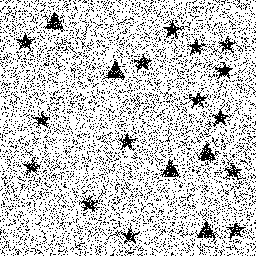
Squares: 0
Triangles: 5
Stars: 15
Total shapes: 20